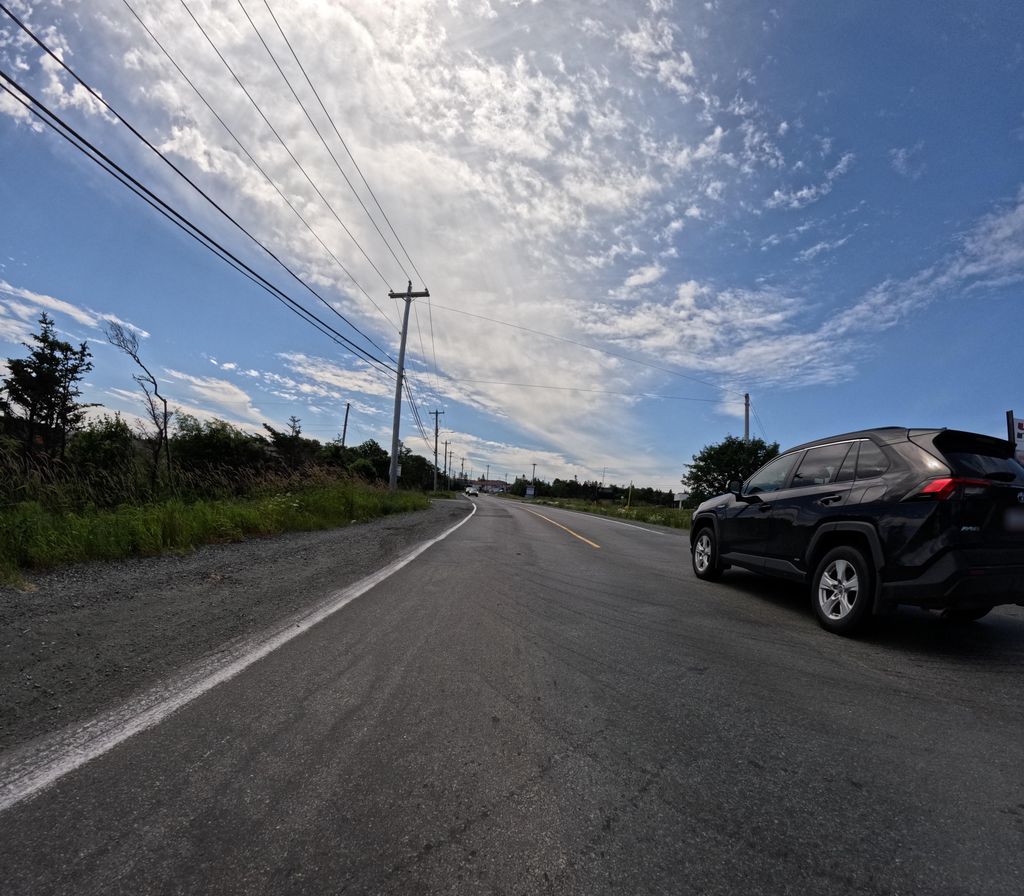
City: st_johns